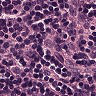
Metastatic tissue present: no